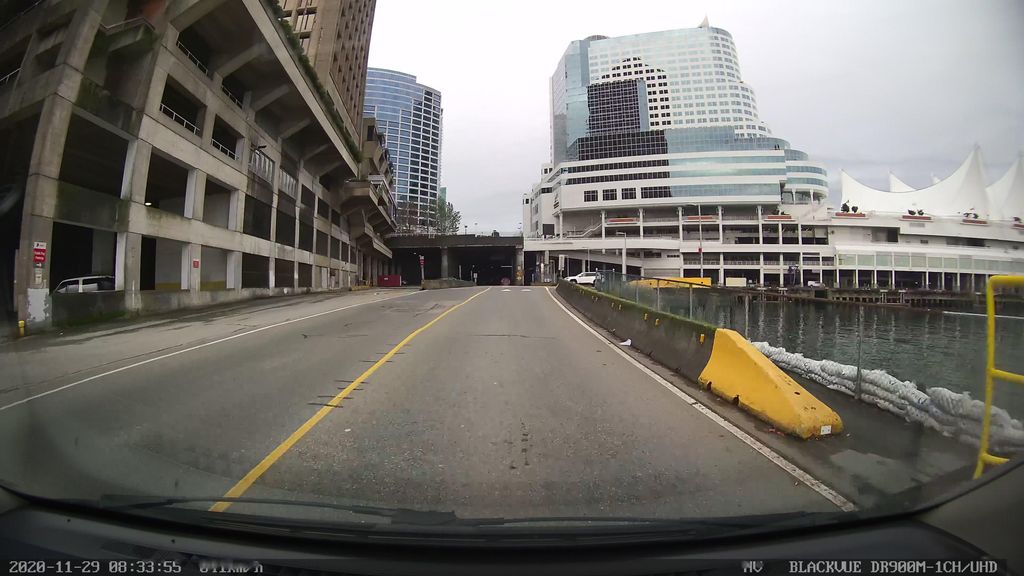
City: vancouver